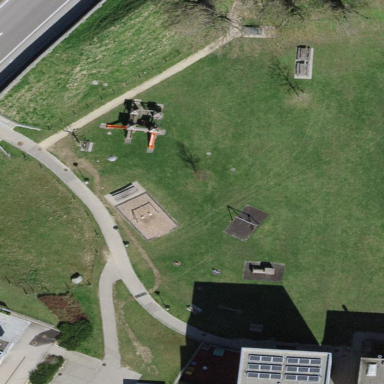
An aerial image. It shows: Playground area for leisure land.